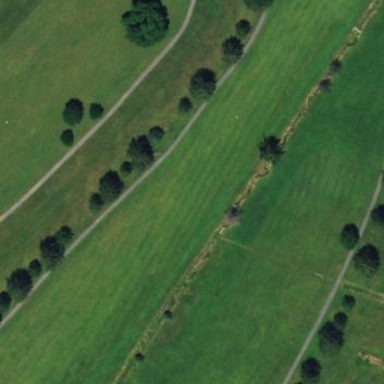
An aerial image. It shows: Golf fairway surrounded by grass.